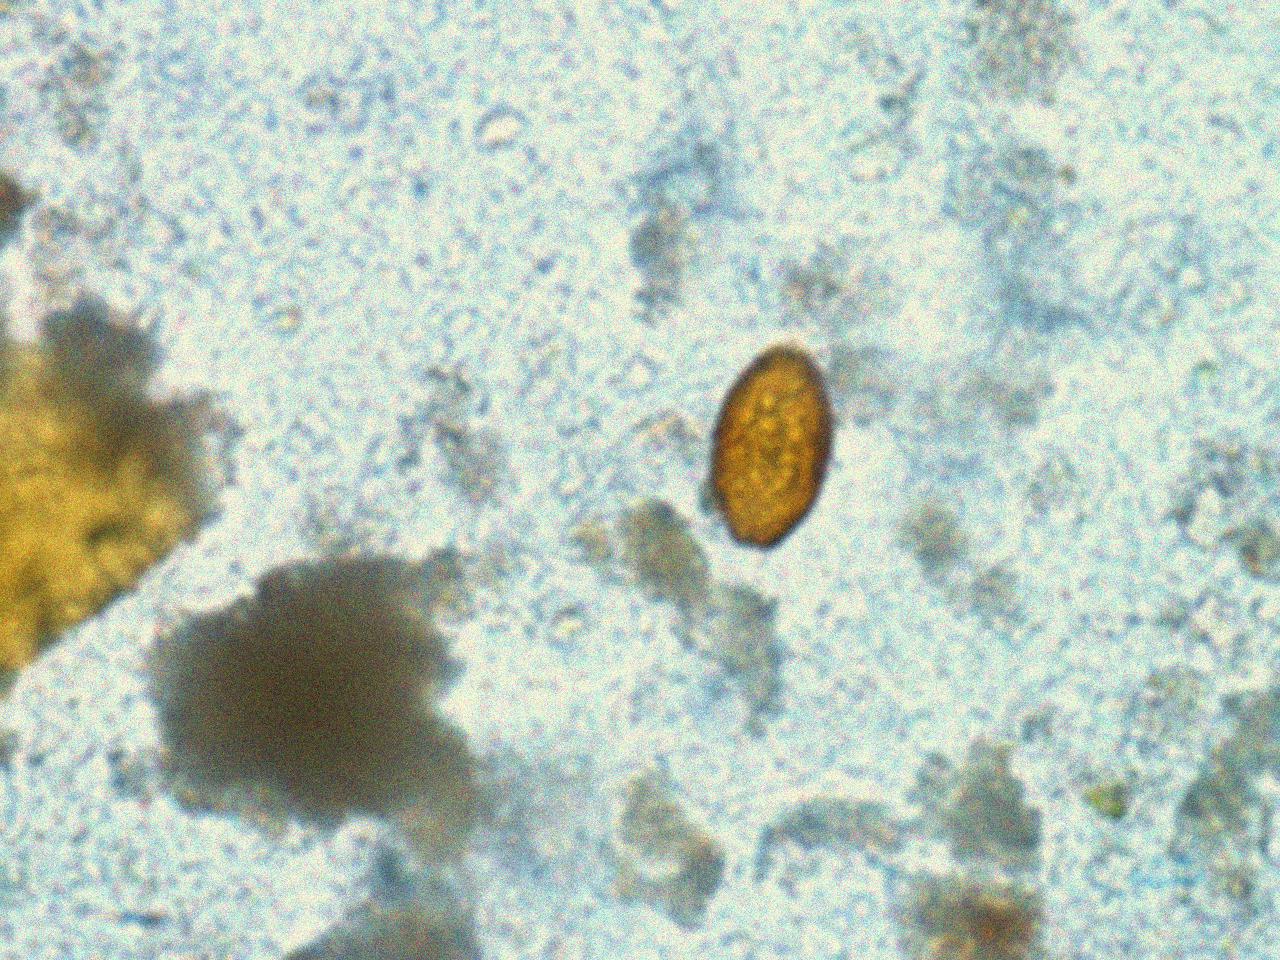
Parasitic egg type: Trichuris trichiura